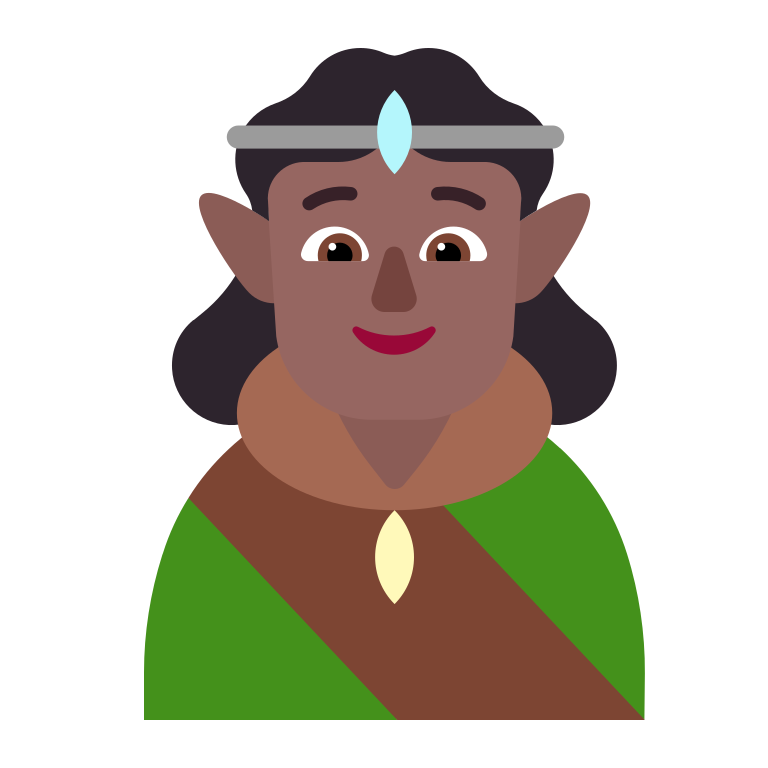
person elf flat  dark